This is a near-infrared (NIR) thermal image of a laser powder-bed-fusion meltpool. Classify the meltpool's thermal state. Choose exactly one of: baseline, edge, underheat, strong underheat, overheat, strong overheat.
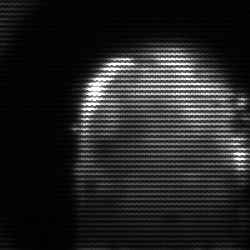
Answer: baseline